Question: I'm using the following code to create a new torret and share but something is wrong because never seed.
'''
import sys
import time
import libtorrent as lt
#Create torrent
fs = lt.file_storage()
lt.add_files(fs, "./test.txt")
t = lt.create_torrent(fs)
t.add_tracker("udp://tracker.openbittorrent.com:80/announce", 0)
t.set_creator('libtorrent %s' % lt.version)
t.set_comment("Test")
lt.set_piece_hashes(t, ".")
torrent = t.generate()
f = open("mytorrent.torrent", "wb")
f.write(lt.bencode(torrent))
f.close()
#Seed torrent
ses = lt.session()
ses.listen_on(6881, 6891)
h = ses.add_torrent({'ti': lt.torrent_info('mytorrent.torrent'), 'save_path': '.', 'seed_mode': True})
print "Total size: " + str(h.status().total_wanted)
print "Name: " + h.name()
while True:
s = h.status()
state_str = ['queued', 'checking', 'downloading metadata', 'downloading', 'finished', 'seeding', 'allocating', 'checking fastresume']
print('
%.2f%% complete (down: %.1f kb/s up: %.1f kB/s peers: %d) %s' % (s.progress * 100, s.download_rate / 1000, s.upload_rate / 1000, s.num_peers, state_str[s.state]))
sys.stdout.flush()
time.sleep(1)
'''
Test in order:
- - - -
100.00% complete (down: 0.0 kb/s up: 0.0 kB/s peers: 0) seeding (8 times)
100.00% complete (down: 0.0 kb/s up: 0.0 kB/s peers: 1) seeding (11 times)(This happens always, even if not run the torrent client.)
100.00% complete (down: 0.0 kb/s up: 0.0 kB/s peers: 0) seeding (infinite times)
-

-
Variations in the test with the same results:
- I tried to use different trackers:'''
trackerList = ['udp://tracker.istole.it:80/announce',
'udp://tracker.ccc.de:80/announce',
'http://tracker.torrentbay.to:6969/announce',
'udp://fr33domtracker.h33t.com:3310/announce',
'udp://tracker.publicbt.com:80/announce',
'udp://tracker.openbittorrent.com:80/announce',
'udp://11.rarbg.com/announce'
'udp://tracker.istole.it:80/announce']
for tracker in trackerList:
t.add_tracker(tracker, 0)
'''
- I have run the torrent file in client immediately after executing the script and also later.-
Additional Information:
- -
Other tests:
- In the computer I used to share, I tried to share a torrent created by someone else. I have run the code marked with "#Seed torrent" it worked:100.00% complete (down: 2.0 kb/s up: 45.0 kB/s peers: 13) seeding- In the computer that I use to download the torrent I downloaded a torrent (with libtorrent) already created by someone else, and it worked correctly.
Therefore I can only think that there is a problem in "#create torrent" piece of code. As if the tracker will not save the information set.
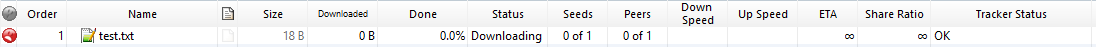
Answer: The problem has been solved using different trackers instead of listed in "trackerList". The code is correct.